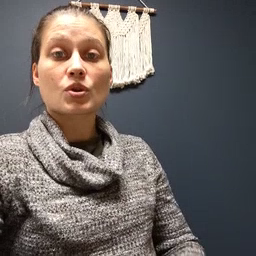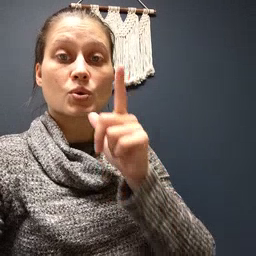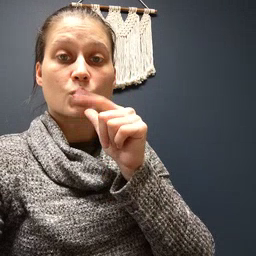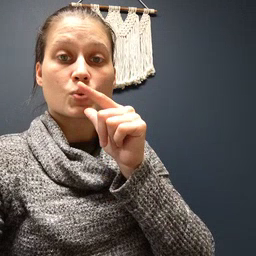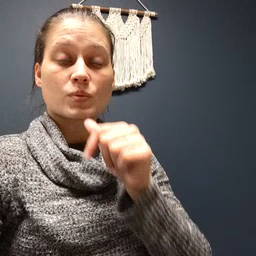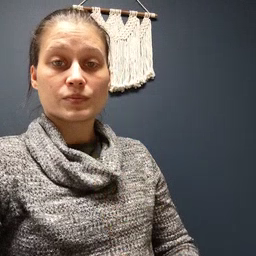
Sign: who